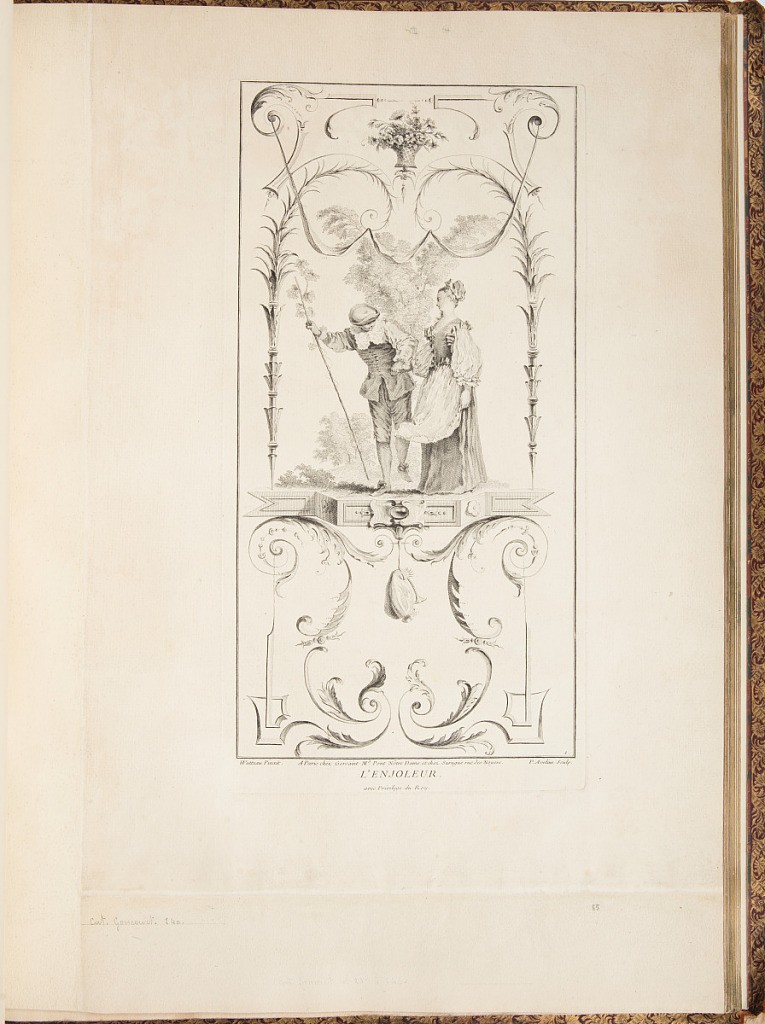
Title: L'ENJOLEUR
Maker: Antoine Watteau, French, 1684–1721
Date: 1723-1735
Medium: Etching on laid paper
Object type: Bound print
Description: Vignette of a young couple in fancy costume in a landscape; the man holds an ivy-wound stick and the hand of the woman, and appears to be dancing. The figures are surrounded by ornamentation, including drapery, scrolls, branches, a bouquet of flowers, and acanthus leaves. The plate is signed.